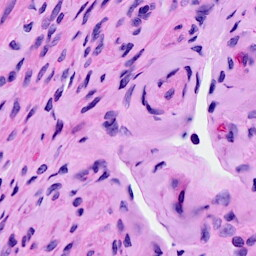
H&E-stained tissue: Ovarian